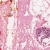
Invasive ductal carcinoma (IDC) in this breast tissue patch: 0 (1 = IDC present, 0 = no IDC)